В системе, изображенной на рисунке, поршень $П$ и подвижная втулка $В$, вставленная в отверстие в поршне, находятся в равновесии с жидкостью плотности $\rho$. Трение между скользящими поверхностями отсутствует, зазоры жидкость не пропускают. На поверхность втулки положили перегрузок массы $m_0$.
На сколько сместится втулка относительно первоначального положения? Площадь поперечного сечения сосуда $S$, площадь отверстия $S_0$.
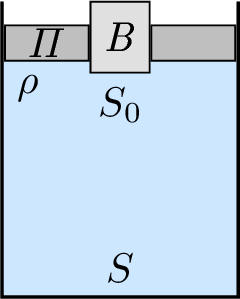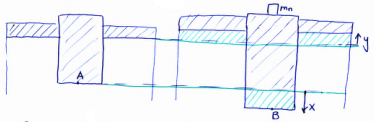
Решение: Пусть втулка опустилась на расстояние $x$. Из соображений сохранения объема жидкости в системе объемы заштрихованных зеленых частей совпадают. Значит, $$y\left(S-S_0\right)=x S_0 \Rightarrow y=\frac{x S_0}{S-S_0}\\p_B-p_A=\rho g(x+y)=\rho g \frac{x S}{S-S_0} .$$Сила, действующая на втулку со стороны жидкости увеличится на величину $\Delta F=S_0(p_B-p_A)=\rho g\frac{xSS_0}{S-S_0}$. Данная сила компенсирует силу со стороны перегрузка, равная $m_0g.$ Поэтому: $$\begin{aligned}& \rho g \frac{x S S_0}{S-S_0}=m_0 g \\& x=\frac{m_0\left(S-S_0\right)}{\rho S S_0} .\end{aligned}$$
Ответ: $$x=\frac{m_0(S-S_0)}{\rho SS_0}$$
Темы:
T, Статика, Всероссийские, Гидростатика, Давление